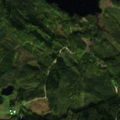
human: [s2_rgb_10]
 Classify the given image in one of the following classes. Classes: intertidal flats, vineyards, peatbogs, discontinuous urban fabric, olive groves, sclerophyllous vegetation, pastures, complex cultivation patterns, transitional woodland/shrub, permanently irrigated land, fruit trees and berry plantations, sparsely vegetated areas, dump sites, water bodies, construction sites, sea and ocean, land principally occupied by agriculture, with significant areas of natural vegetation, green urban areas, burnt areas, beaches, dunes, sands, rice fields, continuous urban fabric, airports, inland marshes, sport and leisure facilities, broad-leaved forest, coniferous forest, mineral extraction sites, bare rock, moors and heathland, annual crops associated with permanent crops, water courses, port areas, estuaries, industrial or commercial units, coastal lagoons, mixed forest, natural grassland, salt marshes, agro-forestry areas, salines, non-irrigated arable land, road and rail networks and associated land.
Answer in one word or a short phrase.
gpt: coniferous forest, mixed forest, transitional woodland/shrub, water bodies